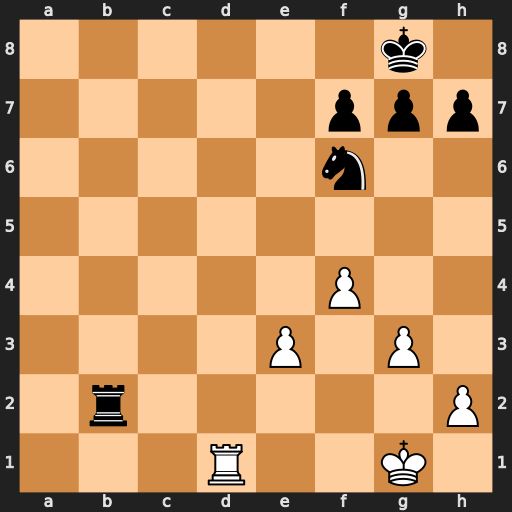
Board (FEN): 6k1/5ppp/5n2/8/5P2/4P1P1/1r5P/3R2K1
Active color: w
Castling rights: -
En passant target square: -
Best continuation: Rd8+ Ne8 Rxe8#